Question: I have a table with 3 columns VALUE1, step,date with values as given below....Now i want a view with a 4th column like below picture. for example, the maximum value of date for value1 '1' is 13.3.2014 and its corresponding step is C...So, the value of max(step-date) for '1' should be 'C' and so on. I want to do this without performing a join on the table itself. Hope am clear in my requirement. Thanks in advance.

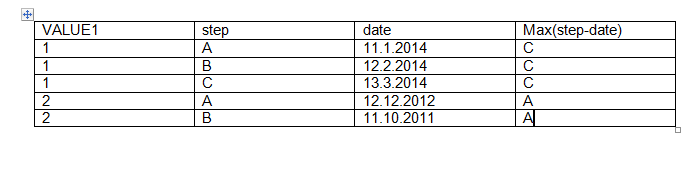
Answer: You want to use analytical functions:
'''
first_value(step) over (partition by value1 order by date_ desc)
'''
'first_value (step)' tells Oracle that you want to get the of a list of steps. The elements and order of these is speciefied in the paranthesis after the 'over' clause.
The "lists" are created with the 'partition by value1'. Since there are two different value1's, two lists are created. The list belonging to constists of the elements A, B and C, the list belonging to of the elements A and B. These lists are ordered with the 'order by date_ desc' clause.
Then, Oracle can "return" the first element of these lists.
See also <URL>